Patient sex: F
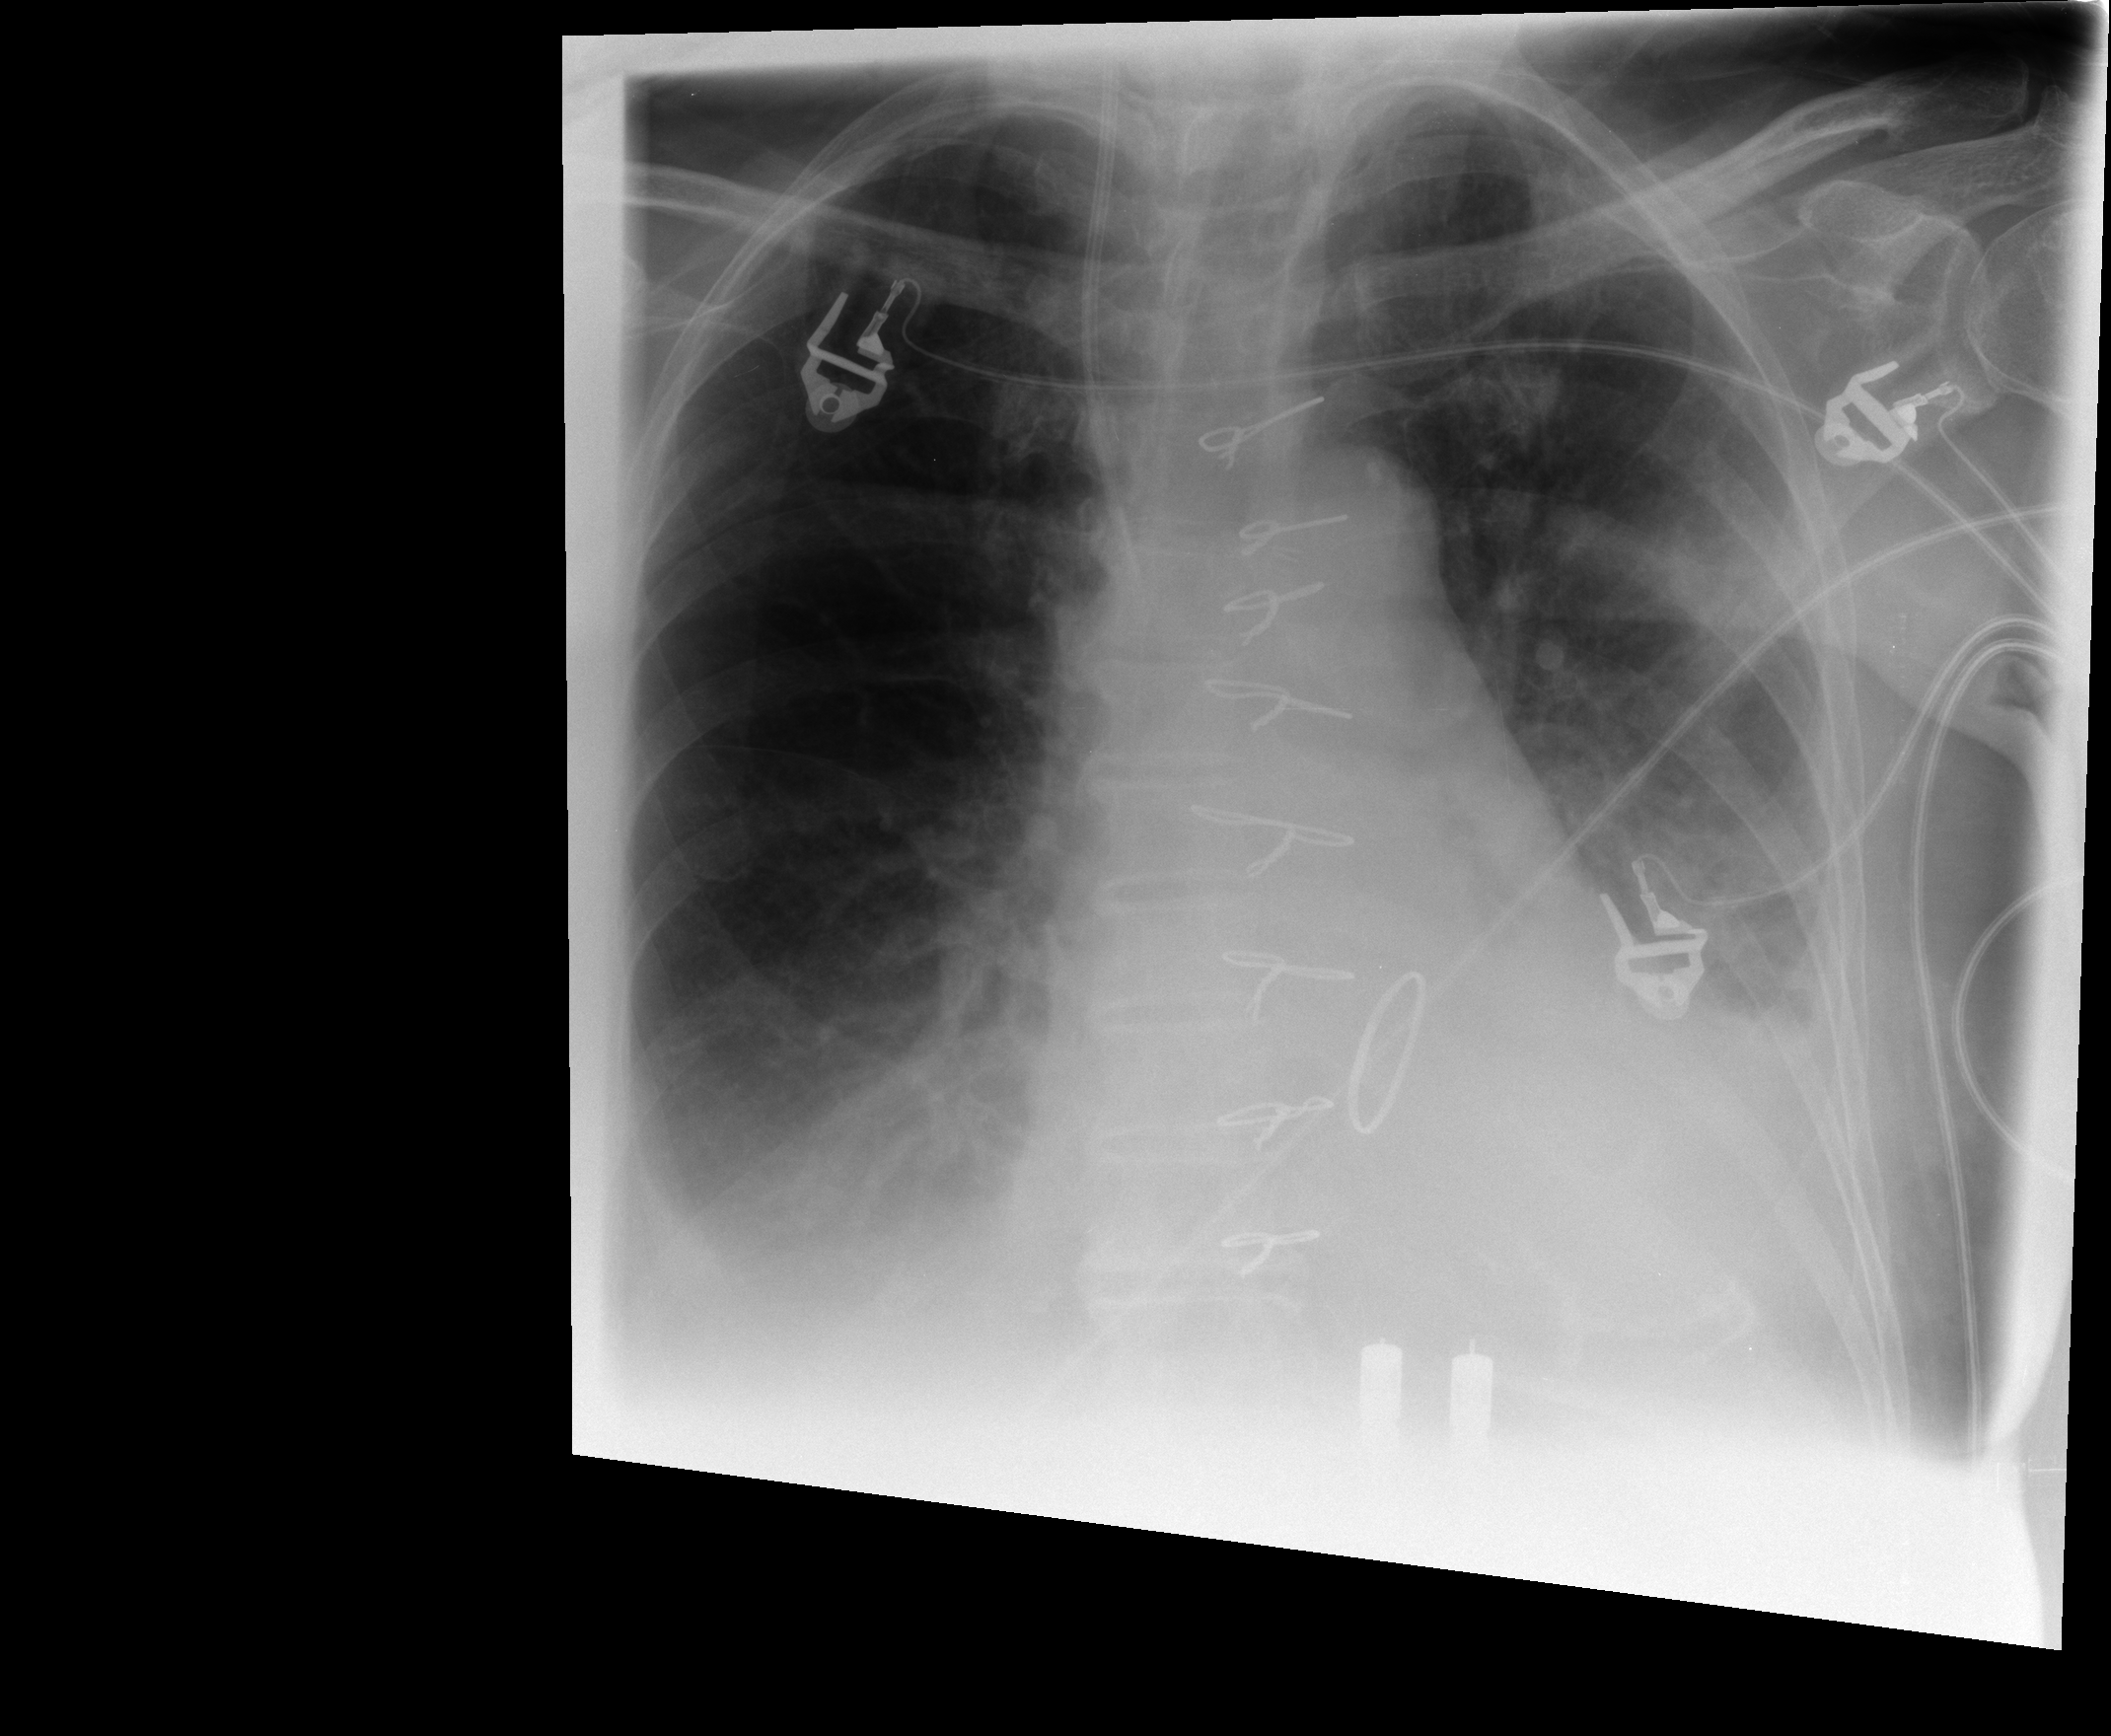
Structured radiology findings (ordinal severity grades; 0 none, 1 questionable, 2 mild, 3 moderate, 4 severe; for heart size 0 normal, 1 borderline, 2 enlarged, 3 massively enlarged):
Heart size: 2
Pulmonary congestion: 0
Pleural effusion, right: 2
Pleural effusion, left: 2
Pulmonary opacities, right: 0
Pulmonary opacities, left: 1
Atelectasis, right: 2
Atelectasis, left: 2